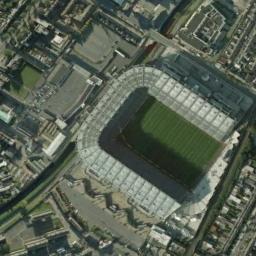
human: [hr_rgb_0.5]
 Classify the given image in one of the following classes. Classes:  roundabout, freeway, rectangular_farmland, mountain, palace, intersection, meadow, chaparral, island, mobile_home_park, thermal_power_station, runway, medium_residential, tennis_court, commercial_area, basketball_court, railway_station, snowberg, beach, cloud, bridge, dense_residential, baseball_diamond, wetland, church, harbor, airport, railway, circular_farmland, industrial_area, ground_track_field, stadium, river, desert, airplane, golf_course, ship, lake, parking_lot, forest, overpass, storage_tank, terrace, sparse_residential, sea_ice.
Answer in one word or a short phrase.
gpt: stadium